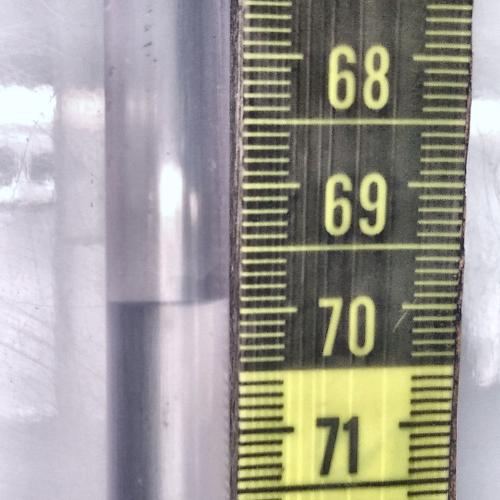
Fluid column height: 69.9 cm